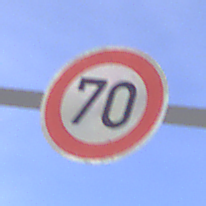
Verkehrszeichen: Geschwindigkeit70
Umgebung: Outdoor, Nature
Tageszeit: MorningAfternoon
Wetter: PartlyCloudy
Licht: Natural
Jahreszeit: NotSpecified
Kontrast: HighContrast